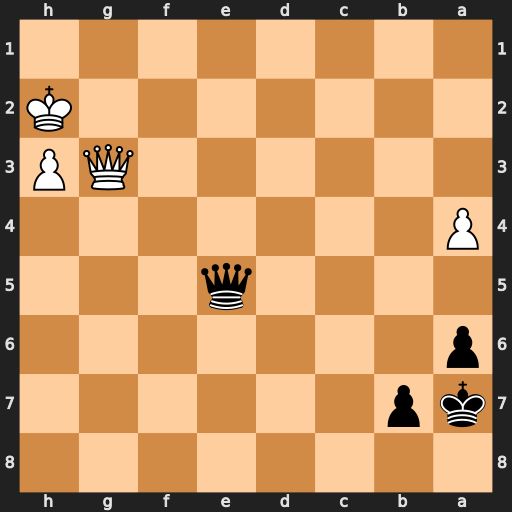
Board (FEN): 8/kp6/p7/4q3/P7/6QP/7K/8
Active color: b
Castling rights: -
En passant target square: -
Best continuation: Qxg3+ Kxg3 b5 h4 bxa4